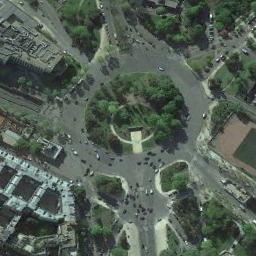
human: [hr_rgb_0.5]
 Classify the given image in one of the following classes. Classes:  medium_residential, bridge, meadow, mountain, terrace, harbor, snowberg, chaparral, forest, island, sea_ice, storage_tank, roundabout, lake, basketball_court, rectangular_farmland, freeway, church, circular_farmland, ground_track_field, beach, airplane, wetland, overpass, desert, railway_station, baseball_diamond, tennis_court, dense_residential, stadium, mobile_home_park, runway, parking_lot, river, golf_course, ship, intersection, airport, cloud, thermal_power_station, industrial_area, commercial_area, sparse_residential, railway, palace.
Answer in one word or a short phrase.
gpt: roundabout